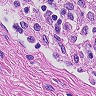
Metastatic tissue present: no